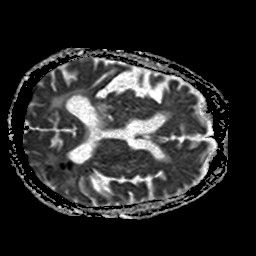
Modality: ADC
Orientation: axial
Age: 70
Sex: male
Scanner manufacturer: philips
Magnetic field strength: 1.5 T
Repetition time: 3.681 s
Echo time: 0.09411 s